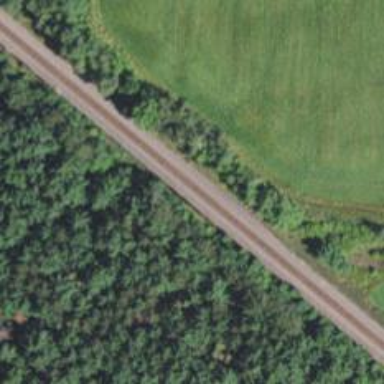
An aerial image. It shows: Railway track.